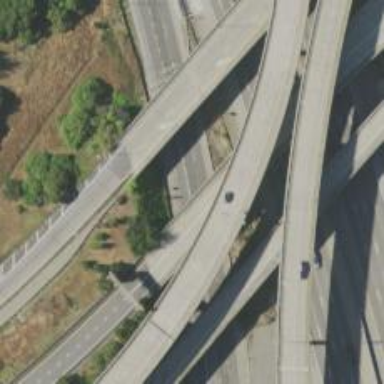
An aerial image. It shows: Motorway bridge.